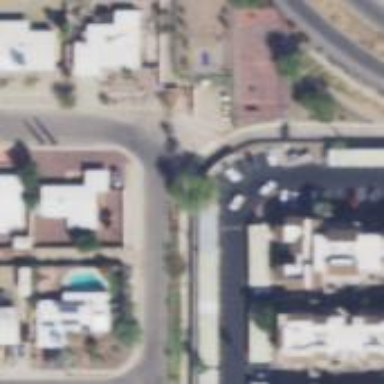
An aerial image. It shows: Alleyway designated as service road.